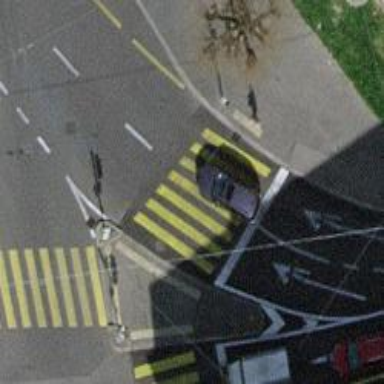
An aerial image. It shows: Crossing with traffic signals.